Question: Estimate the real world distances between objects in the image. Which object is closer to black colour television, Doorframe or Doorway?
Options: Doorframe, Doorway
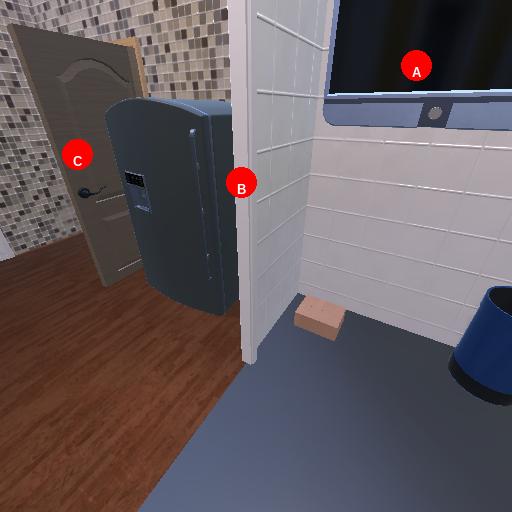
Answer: Doorframe